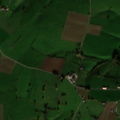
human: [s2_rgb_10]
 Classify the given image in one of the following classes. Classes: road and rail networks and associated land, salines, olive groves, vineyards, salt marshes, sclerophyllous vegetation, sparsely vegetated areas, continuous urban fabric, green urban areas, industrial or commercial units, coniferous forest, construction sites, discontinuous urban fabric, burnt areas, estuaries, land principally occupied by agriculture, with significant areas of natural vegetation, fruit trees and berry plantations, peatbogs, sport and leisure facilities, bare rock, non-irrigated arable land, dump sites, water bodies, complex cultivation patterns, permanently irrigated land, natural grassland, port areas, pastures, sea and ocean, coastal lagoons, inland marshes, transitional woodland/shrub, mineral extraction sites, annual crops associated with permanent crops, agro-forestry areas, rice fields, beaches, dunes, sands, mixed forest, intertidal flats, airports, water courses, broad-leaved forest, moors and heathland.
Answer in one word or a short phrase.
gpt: pastures, complex cultivation patterns